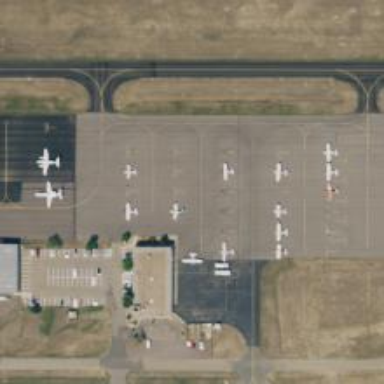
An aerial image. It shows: Image of taxiway at airport.